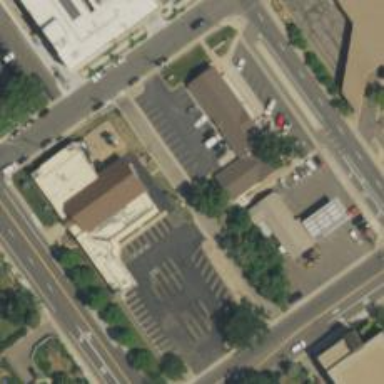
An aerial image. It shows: Parking space.